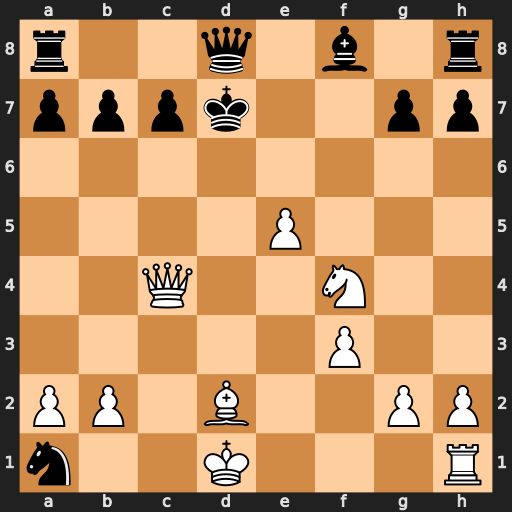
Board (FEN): r2q1b1r/pppk2pp/8/4P3/2Q2N2/5P2/PP1B2PP/n2K3R
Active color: w
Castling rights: -
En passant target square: -
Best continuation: Qe6#